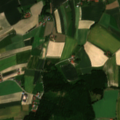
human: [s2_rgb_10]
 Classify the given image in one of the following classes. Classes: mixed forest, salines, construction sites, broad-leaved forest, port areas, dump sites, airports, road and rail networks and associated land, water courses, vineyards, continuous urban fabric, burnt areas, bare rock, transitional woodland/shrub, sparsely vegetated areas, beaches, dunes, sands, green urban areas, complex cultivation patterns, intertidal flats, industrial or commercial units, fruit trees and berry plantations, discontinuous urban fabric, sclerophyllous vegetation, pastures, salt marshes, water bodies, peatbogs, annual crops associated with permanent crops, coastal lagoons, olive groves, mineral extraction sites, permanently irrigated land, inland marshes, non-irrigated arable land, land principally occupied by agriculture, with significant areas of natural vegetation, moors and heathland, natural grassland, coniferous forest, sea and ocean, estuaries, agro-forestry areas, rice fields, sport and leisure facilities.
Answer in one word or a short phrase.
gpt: discontinuous urban fabric, non-irrigated arable land, complex cultivation patterns, coniferous forest